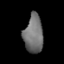
Tissue: lung
Cell type: Epithelial cells
Senescence score: 0.2175
Nuclear area (px): 706
Mean DAPI intensity: 113.415